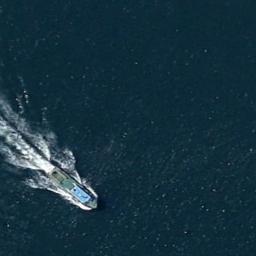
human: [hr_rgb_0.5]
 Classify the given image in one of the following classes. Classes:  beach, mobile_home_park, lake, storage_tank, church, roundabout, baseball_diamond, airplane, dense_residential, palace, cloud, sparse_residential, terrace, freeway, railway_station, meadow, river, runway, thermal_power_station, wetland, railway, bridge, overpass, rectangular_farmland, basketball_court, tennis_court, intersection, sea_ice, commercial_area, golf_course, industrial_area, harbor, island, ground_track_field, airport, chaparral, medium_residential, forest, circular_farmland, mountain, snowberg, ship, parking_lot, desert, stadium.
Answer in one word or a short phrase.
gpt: ship